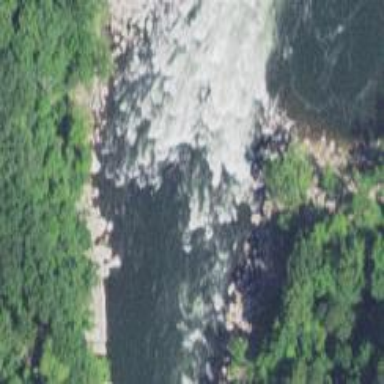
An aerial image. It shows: Scene featuring rapids in waterway.